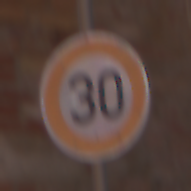
Verkehrszeichen: Geschwindigkeit30
Umgebung: Outdoor, Urban
Tageszeit: MorningAfternoon
Wetter: Clear
Licht: Natural
Jahreszeit: NotSpecified
Kontrast: MediumContrast